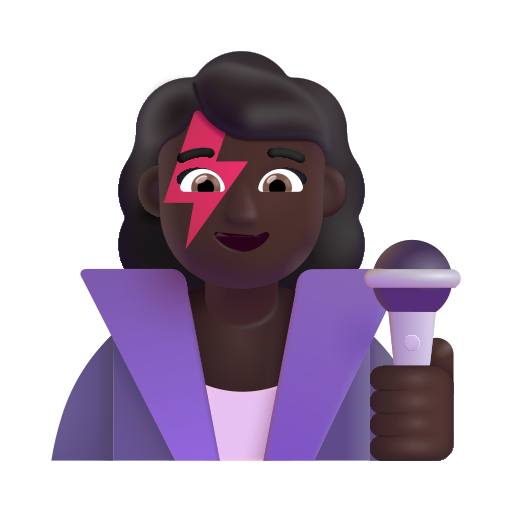
woman singer color dark